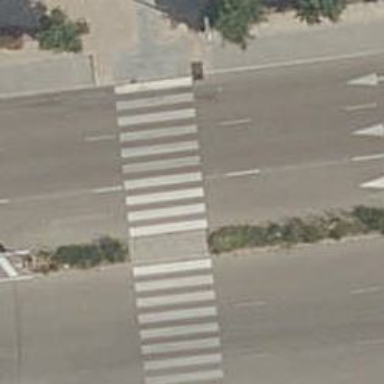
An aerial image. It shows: Crossing on footway.